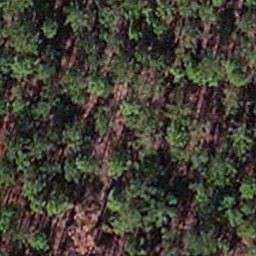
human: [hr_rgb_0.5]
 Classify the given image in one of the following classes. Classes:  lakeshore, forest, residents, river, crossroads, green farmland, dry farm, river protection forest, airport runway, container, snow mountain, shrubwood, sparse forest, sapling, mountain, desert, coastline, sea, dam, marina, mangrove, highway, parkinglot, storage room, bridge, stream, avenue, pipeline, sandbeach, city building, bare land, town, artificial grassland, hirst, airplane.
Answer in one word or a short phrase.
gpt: sapling